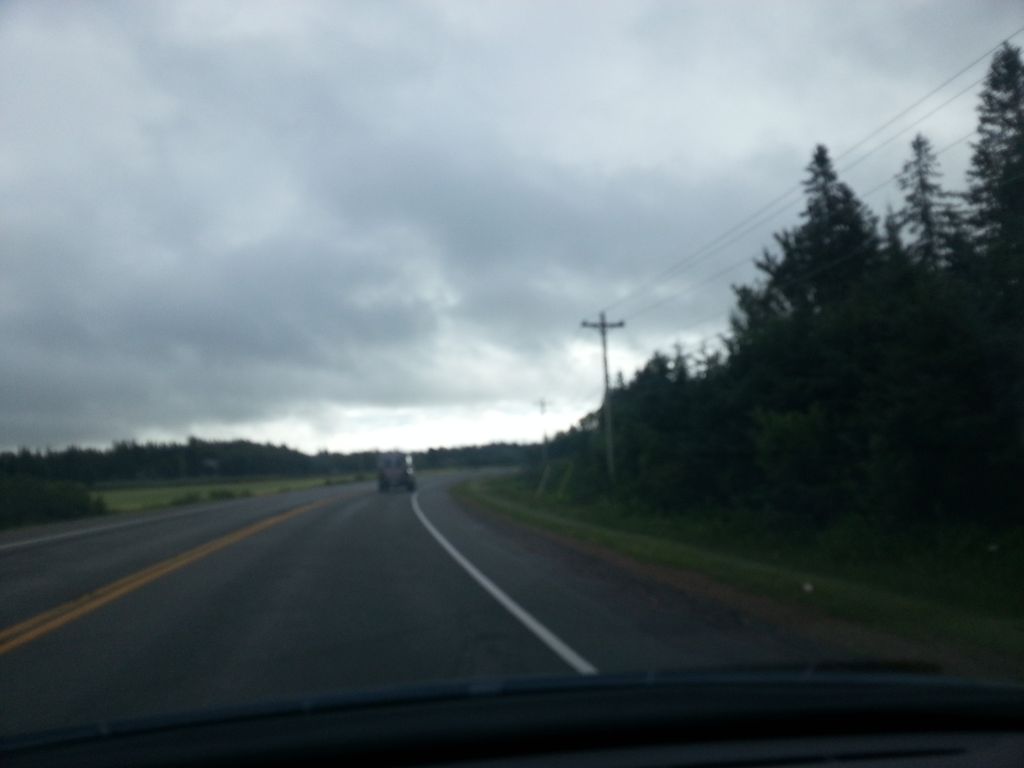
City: charlottetown